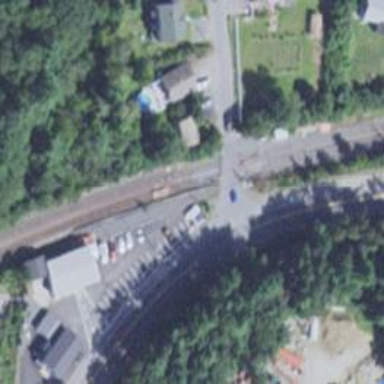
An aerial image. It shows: Level crossing along the railway.